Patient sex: M
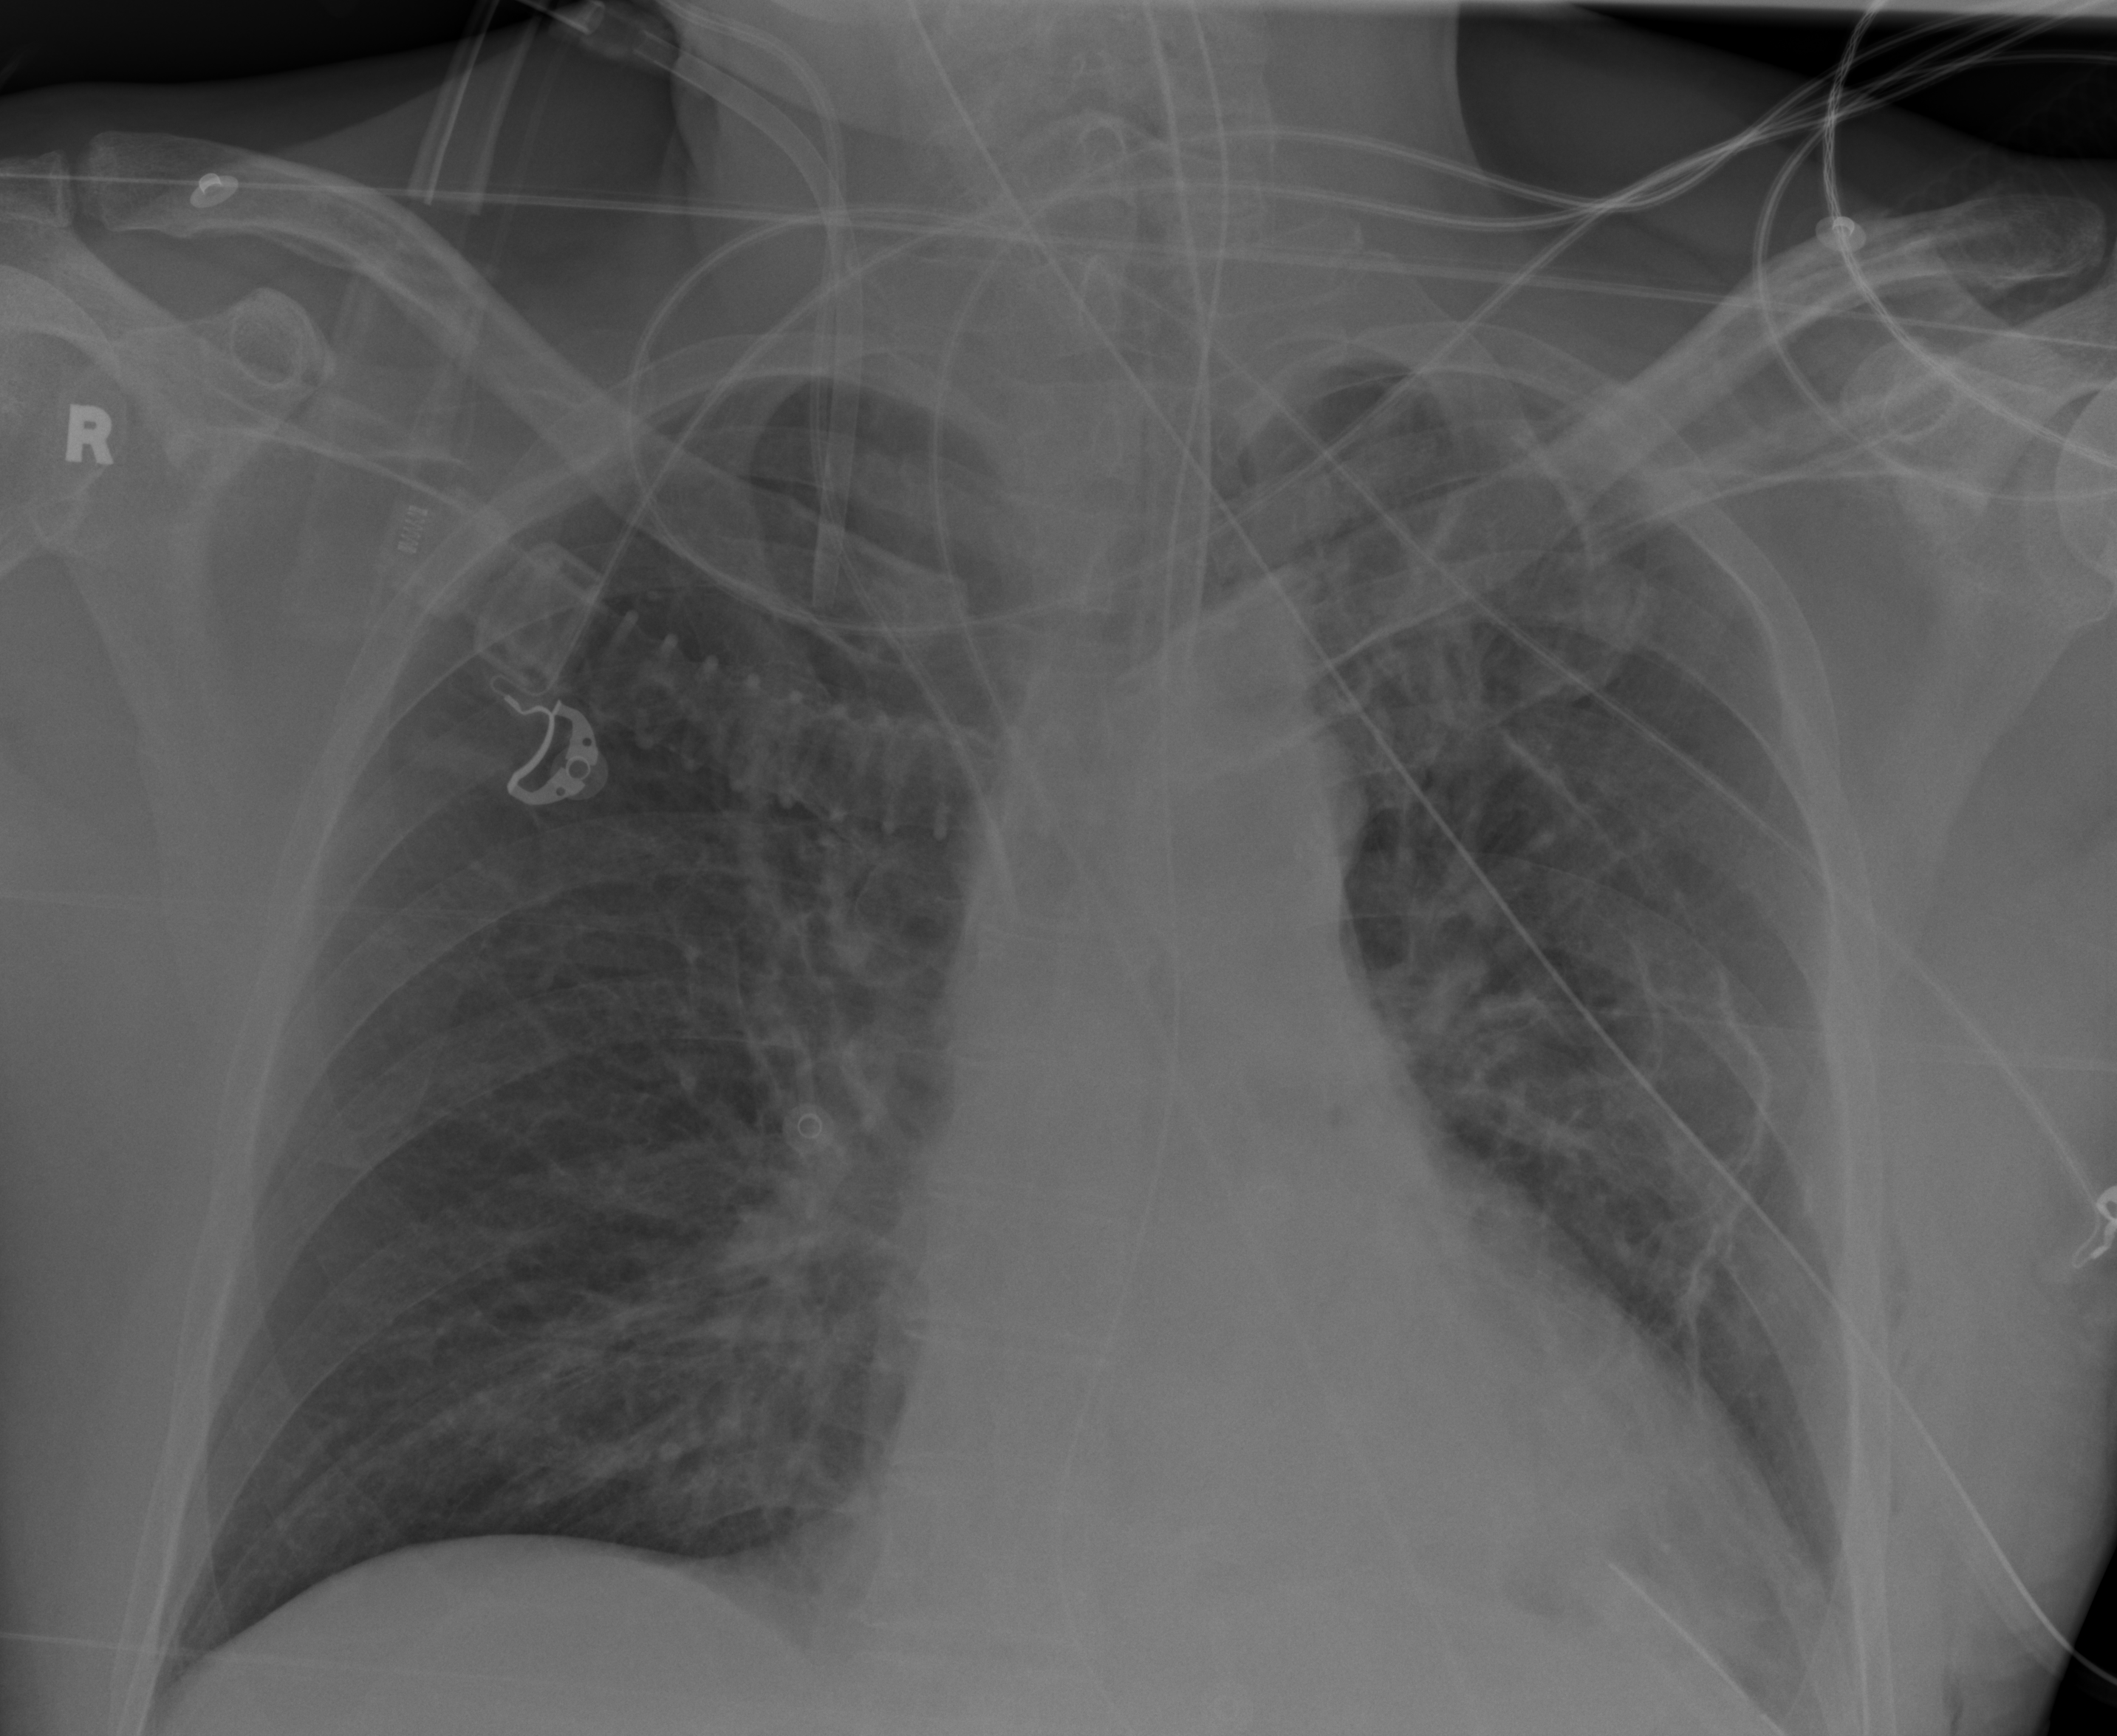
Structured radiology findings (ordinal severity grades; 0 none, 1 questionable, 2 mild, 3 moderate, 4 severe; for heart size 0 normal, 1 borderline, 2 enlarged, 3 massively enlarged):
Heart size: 2
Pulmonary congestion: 2
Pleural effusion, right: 0
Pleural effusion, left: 0
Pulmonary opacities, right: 0
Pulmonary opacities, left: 2
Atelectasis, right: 0
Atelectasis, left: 2